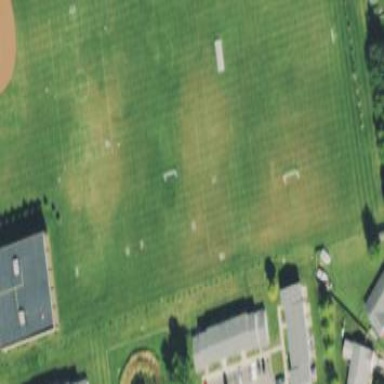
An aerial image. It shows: Soccer pitch designated for leisure and sports activities.